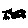
Label: moon